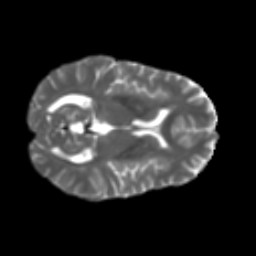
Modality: T2w
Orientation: axial
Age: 42
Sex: female
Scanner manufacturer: ge
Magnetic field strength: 3 T
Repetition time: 7.8 s
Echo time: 0.0606 s